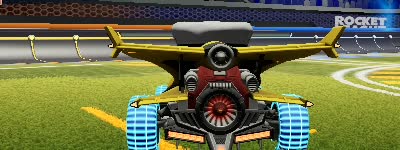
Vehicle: aftershock